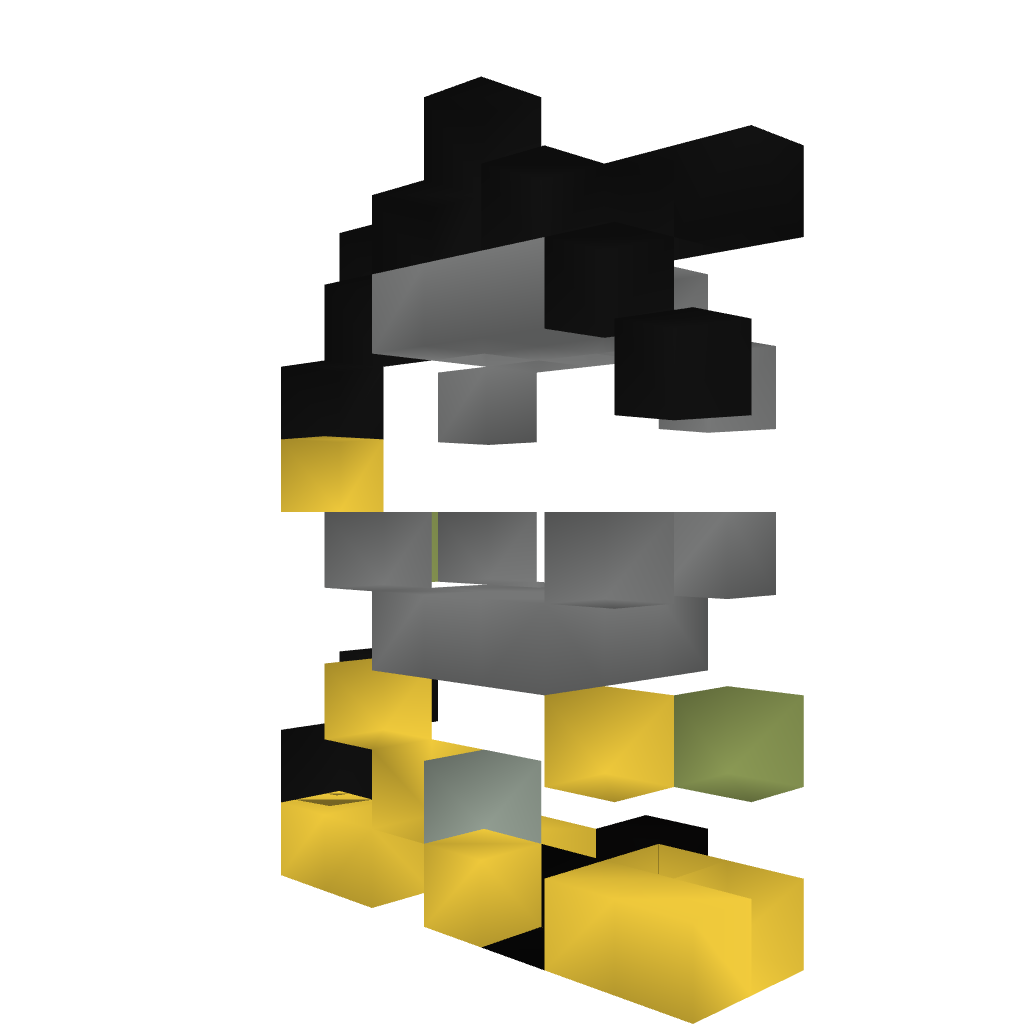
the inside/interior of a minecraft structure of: Door 3x3